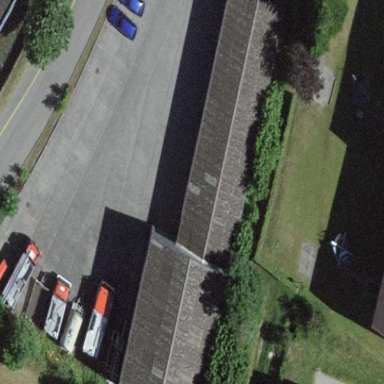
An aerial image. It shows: Warehouse building.